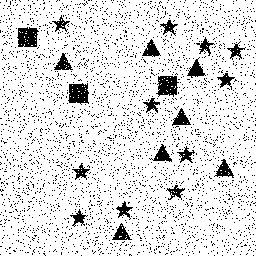
Squares: 3
Triangles: 7
Stars: 11
Total shapes: 21